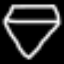
Label: diamond